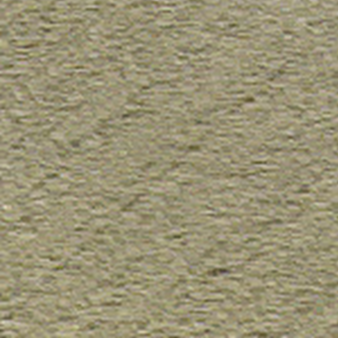
Label: other